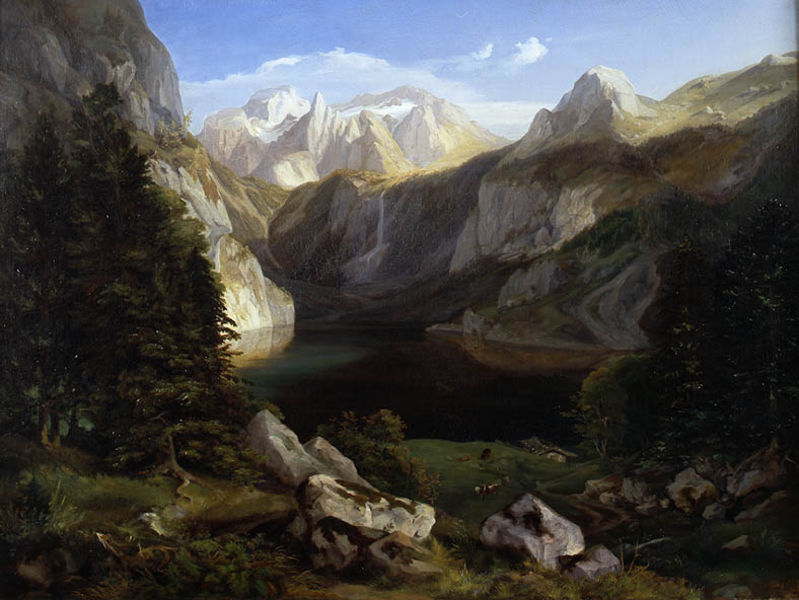
Titel: Der Hintersee bei Berchtesgaden
Künstler: Daniel Fohr
Standort: Karlsruhe
Institution: Staatliche Kunsthalle Karlsruhe
Schlagwörter: baum, berg, blau, dunkel, felsen, gemälde, himmel, schatten, wasser, weiß, wolken, bäume, fluss, grün, landschaft, see, ufer, braun, grau, hell, licht, schwarz, eis, gras, haus, schnee, tiere, weg, wiese, wolke, malerei, stein, steine, einsamkeit, feld, kühe, natur, spiegelung, weide, gebüsch, hütte, sonne, kontrast, tal, wald, wasserfall, ruhig, sommer, ruhe, berge, bergspitzen, fels, felswand, gebirge, gipfel, gletscher, steilhang, kuh, alm, geröll, hochgebirge, massiv, schlucht, idylle, böschung, tannen, panorama, wurzel, alpen, moos, abgrund, wolkig, tanne, karg, malerie, nadelbäume, felsbrocken, schneebedeckt, schaten, fjord, wanderung, bergsee, bergbach, horizint, blöcke, kaskade, gipfle, karge, almhütte, 19. jahrhundert, #himmel, feldsen, #gletscher, gletscher schnee hütte einsam